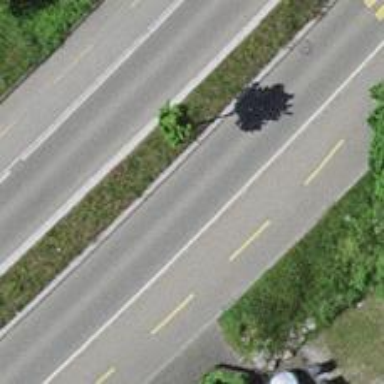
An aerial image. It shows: Primary highway with cycle track running alongside it.